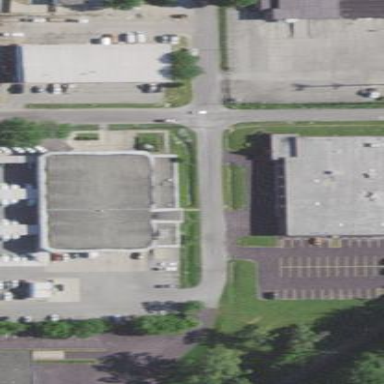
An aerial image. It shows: Post office building.